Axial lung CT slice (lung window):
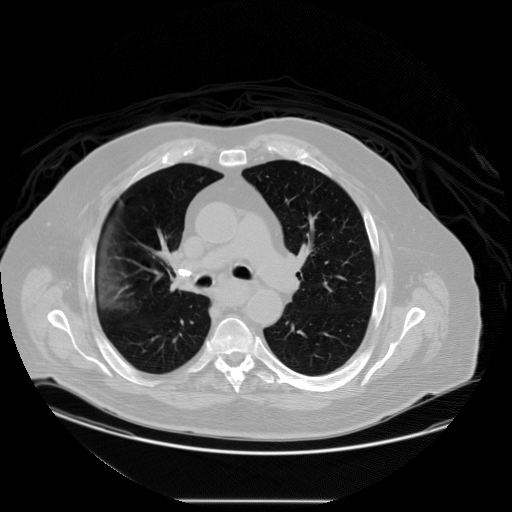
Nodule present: no